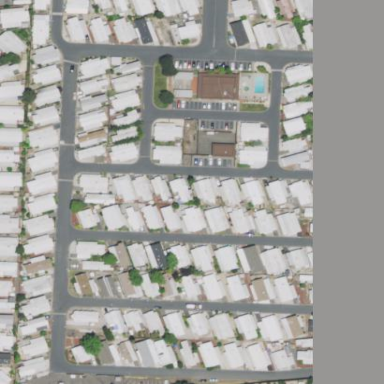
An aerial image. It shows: Residential area designated as trailer park.